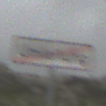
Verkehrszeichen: EndeDerUmleitungsankuendigung
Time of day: Midday
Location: Outdoor (Nature)
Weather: Overcast
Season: NotSpecified
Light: Natural